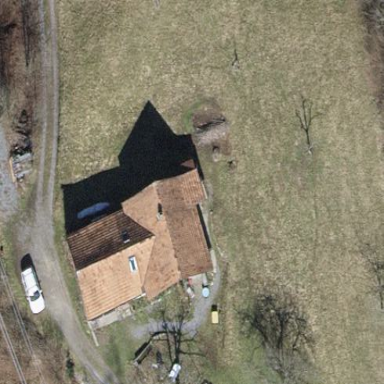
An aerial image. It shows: Simple and straightforward house.